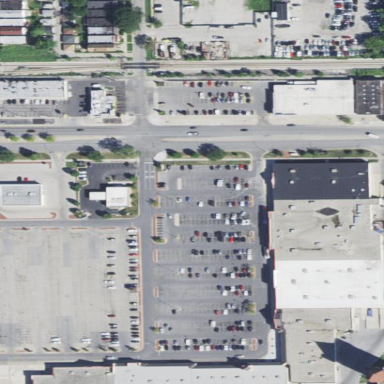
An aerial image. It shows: Parking area with surface.